Field crop: tomato
Growth stage: 2
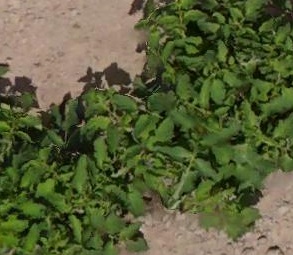
Species: tomato